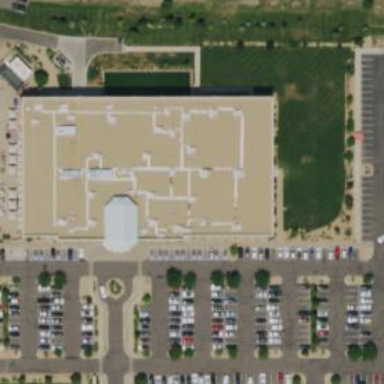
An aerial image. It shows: Building used as fitness center.